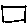
Label: square